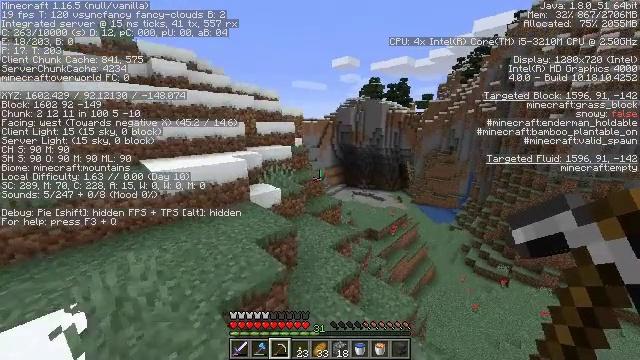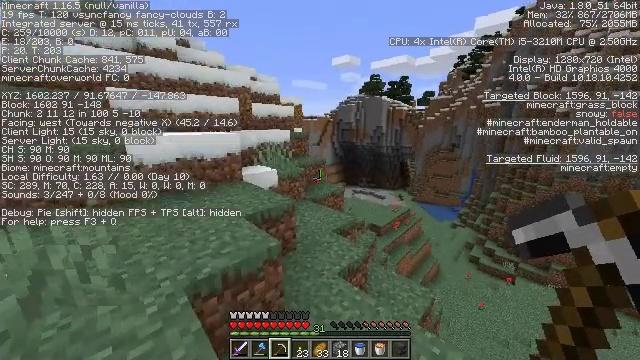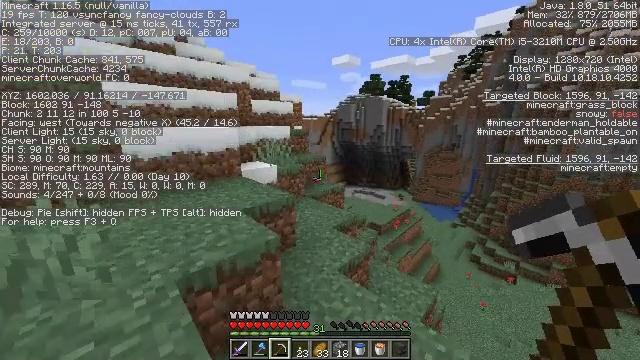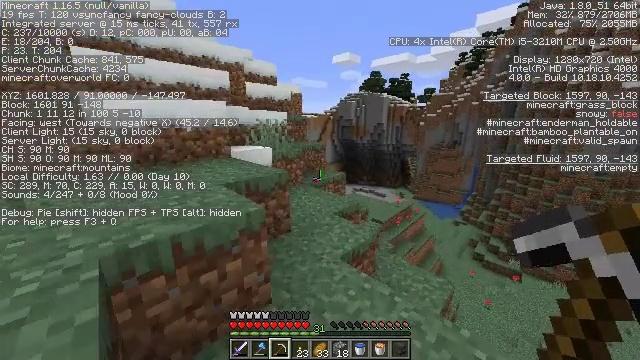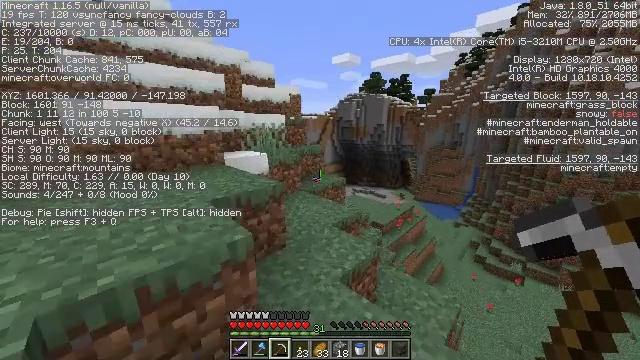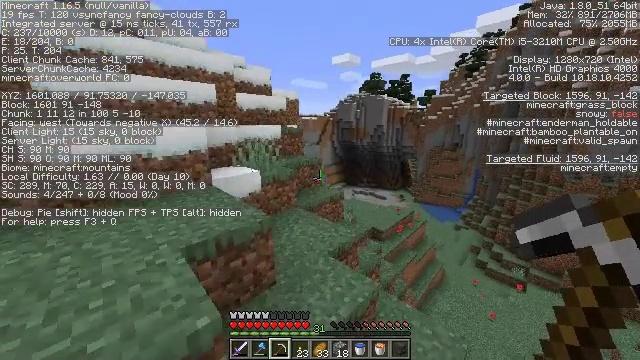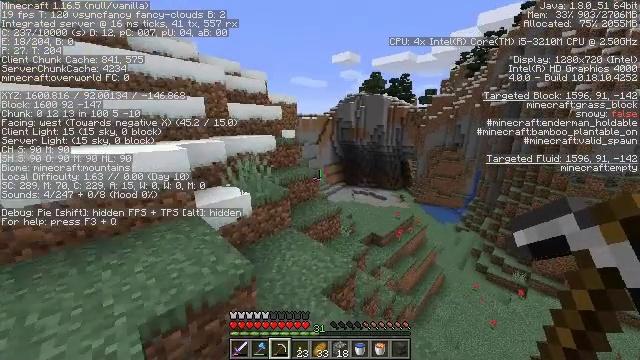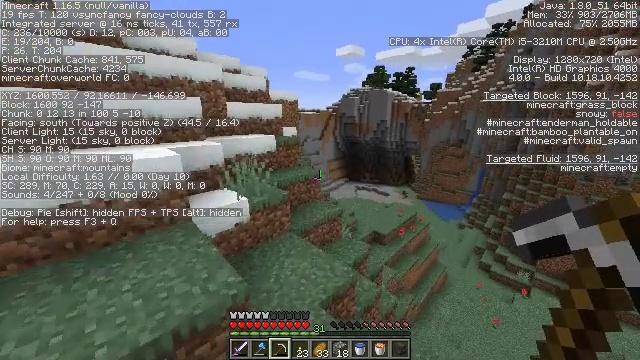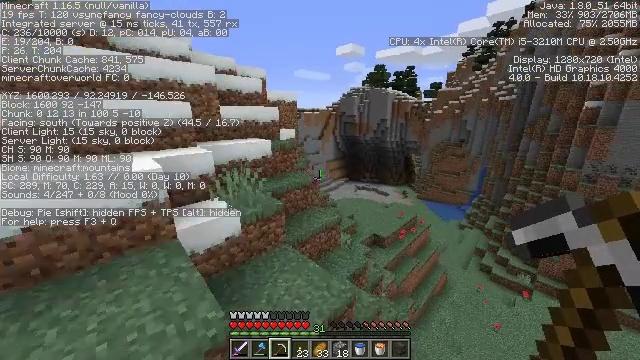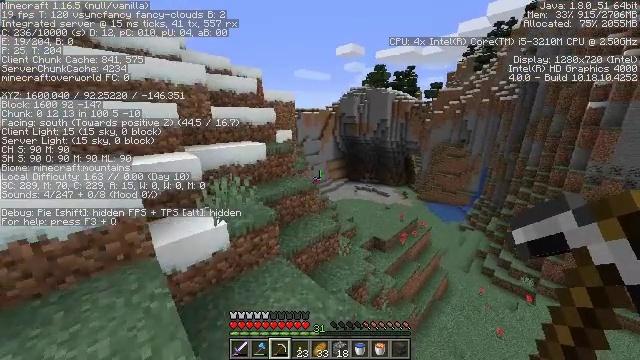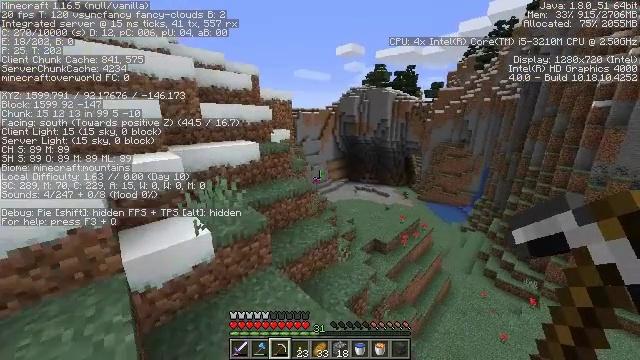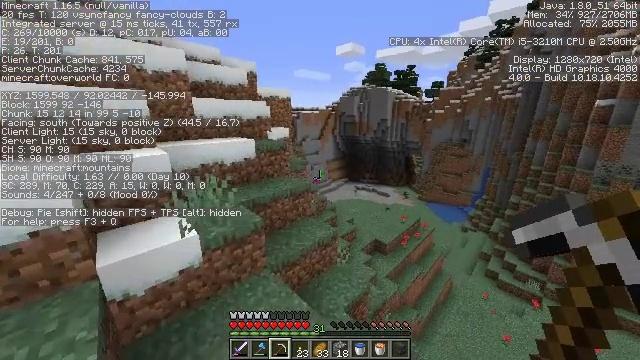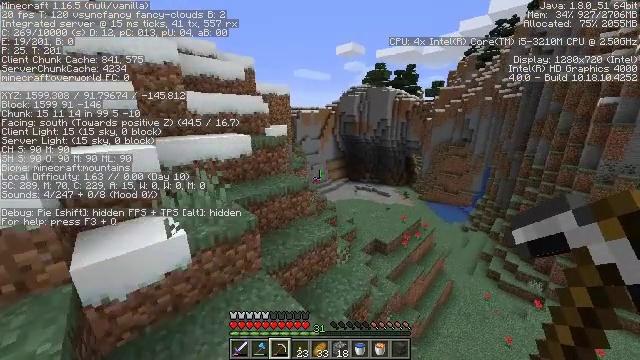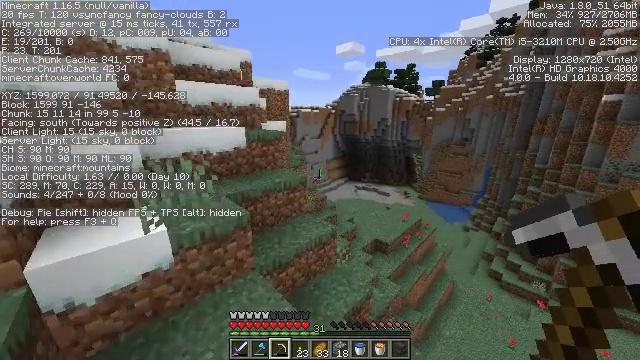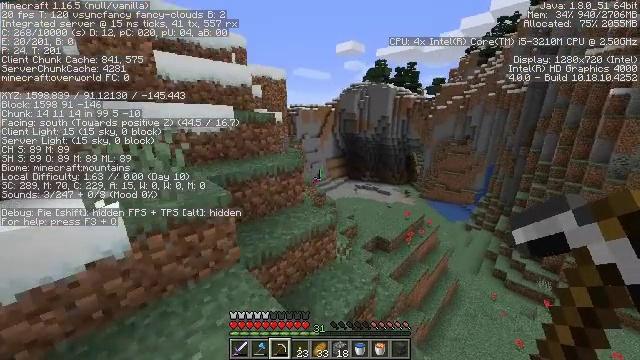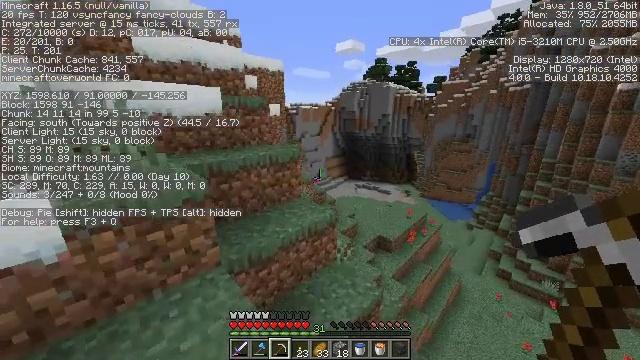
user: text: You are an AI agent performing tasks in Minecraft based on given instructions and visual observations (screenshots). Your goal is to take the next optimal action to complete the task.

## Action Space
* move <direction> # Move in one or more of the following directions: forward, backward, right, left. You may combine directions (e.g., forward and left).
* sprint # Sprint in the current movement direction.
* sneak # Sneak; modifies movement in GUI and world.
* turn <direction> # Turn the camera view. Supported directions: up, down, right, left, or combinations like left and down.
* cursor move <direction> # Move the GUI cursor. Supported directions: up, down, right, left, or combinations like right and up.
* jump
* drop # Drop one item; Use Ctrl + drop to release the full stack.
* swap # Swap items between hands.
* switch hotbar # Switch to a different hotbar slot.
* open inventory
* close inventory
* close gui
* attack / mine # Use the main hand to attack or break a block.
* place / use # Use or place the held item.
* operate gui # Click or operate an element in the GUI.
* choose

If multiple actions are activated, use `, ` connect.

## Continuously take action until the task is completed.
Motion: motion action
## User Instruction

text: Gather grass by holding the left mouse button.
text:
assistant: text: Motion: move forward and move right, sprint, jump
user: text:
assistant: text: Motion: move forward and move right, sprint, jump
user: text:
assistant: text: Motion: move forward and move right, sprint, jump
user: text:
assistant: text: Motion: move forward and move right, sprint, jump
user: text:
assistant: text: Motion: move forward and move right, sprint, jump
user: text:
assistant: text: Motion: move forward, sprint, jump
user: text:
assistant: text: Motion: move forward, sprint, turn down, jump
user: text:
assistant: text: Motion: move forward, sprint, jump
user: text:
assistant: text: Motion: move forward, sprint, jump
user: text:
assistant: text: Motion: move forward, sprint, jump
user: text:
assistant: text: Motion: move forward, sprint, jump
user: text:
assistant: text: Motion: move forward, sprint, jump
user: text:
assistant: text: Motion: move forward, sprint, jump
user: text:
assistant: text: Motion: move forward, sprint, jump
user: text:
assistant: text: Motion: move forward, sprint, jump
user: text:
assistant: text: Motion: move forward, sprint, jump
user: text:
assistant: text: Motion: move forward, sprint, jump
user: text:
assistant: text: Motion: move forward, sprint, jump
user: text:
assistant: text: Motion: move forward, sprint, jump
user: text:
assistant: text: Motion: move forward, sprint, jump
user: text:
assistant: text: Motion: move forward, sprint, jump
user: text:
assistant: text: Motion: move forward, sprint, jump
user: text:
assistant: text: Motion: move forward, sprint, jump
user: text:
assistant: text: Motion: move forward, sprint, jump
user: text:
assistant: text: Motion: move forward, sprint, jump
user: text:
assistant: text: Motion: move forward and move right, sprint, jump
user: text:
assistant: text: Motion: move forward and move right, sprint, turn left, jump
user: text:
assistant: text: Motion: move forward and move right, sprint, turn left, jump
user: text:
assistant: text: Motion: move forward and move right, sprint, jump
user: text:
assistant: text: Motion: move forward and move right, sprint, jump